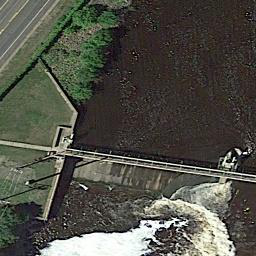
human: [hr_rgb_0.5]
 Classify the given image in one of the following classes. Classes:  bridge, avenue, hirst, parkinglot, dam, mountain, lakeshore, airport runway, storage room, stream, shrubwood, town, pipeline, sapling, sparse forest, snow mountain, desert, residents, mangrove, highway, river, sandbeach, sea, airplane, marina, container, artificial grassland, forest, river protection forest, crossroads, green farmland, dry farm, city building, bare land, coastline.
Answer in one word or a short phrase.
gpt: dam